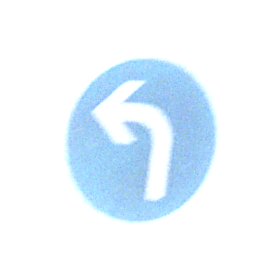
Verkehrszeichen: VorgeschriebeneFahrtrichtungLinks
Umgebung: Outdoor, Urban
Tageszeit: MorningAfternoon
Wetter: Clear
Licht: Natural
Jahreszeit: NotSpecified
Kontrast: HighContrast